Question: I'm trying to translate an SQL query into LINQ, but after numerous attempts, I'm still not there... Can anyone help ?
This is my working SQL statement
'''
SELECT Users.email, SUM(Skills.level) AS SkillLevel
FROM Skills INNER JOIN
SkillsPerUser ON Skills.pk_skill_id = SkillsPerUser.fk_skill_id INNER JOIN
Users ON SkillsPerUser.fk_user_id = Users.pk_userid
GROUP BY Users.email
ORDER BY SkillLevel DESC
'''
This is what I came up with so far, but it lacks a sum() where I hard coded the number 3, that should be the sum of Skills.level:
'''
var allSkillsPerUser = from u in dc.Users
join spu in dc.SkillsPerUsers on u.pk_userid equals spu.fk_user_id
join s in dc.Skills on spu.fk_skill_id equals s.pk_skill_id
select new { Email = u.email, Level = s.level } into su
group su by su.Email into gsu
select new { Email = gsu.Key, SkillLevel = gsu.Sum(su => su.Level) };
ViewBag.spu = allSkillsPerUser.ToList();
'''
The view bag gives the following error (Email can't be found, while in the variables below you can see that they do exist...):

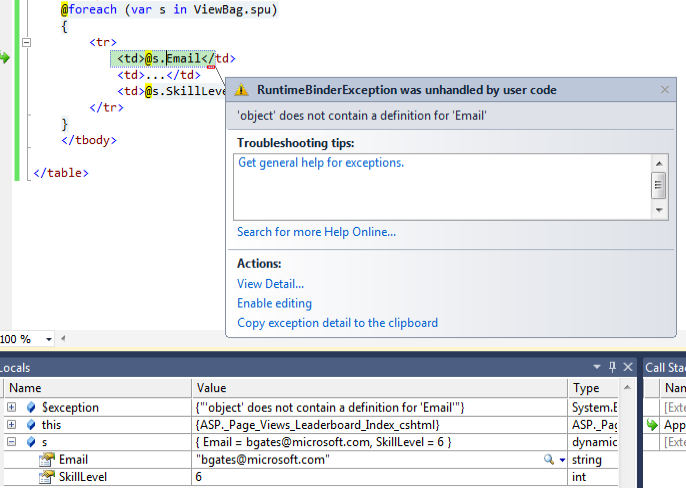
Answer: '''
context.Skills
.Join(context.SkillsPerUser, s => s.pk_skill_id, spu => spu.fk_skill_id, (s, spu) => new { Skill = s, SkillToUser = spu })
.Join(context.Users, sspu => sspu.SkillToUser.fk_userId, u => u.pk_userid, (sspu, u) => new { Email = u.Email, SkillLevel = sspu.Skill.level })
.GroupBy(su => su.Email)
.Select(g => new { Email = g.Key, SkillLevel= g.Sum(su => su.Level) })
.OrderByDescending(g => g.SkillLevel)
'''
It's a bit simpler if you have navigation properties set up on your entities:
'''
context.SkillsPerUser
.Select(spu => new { Email = spu.User.email, Level = spu.Skill.level }) // guessing at the navigation property names here
.GroupBy(su => su.Email)
.Select(g => new { Email = g.Key, SkillLevel = g.Sum(su => su.Level) })
.OrderByDescending(g => g.SkillLevel)
'''
Or, using the query syntax
'''
from u in dc.Users
join spu in dc.SkillsPerUsers on u.pk_userid equals spu.fk_user_id
join s in dc.Skills on spu.fk_skill_id equals s.pk_skill_id
select new { Email = u.email, Level = s.level } into su
group su by su.Email into gsu
select new { Email = gsu.Key, SkillLevel = gsu.Sum(su => su.Level) }
'''
To order by the sum you can do this:
'''
from u in dc.Users
join spu in dc.SkillsPerUsers on u.pk_userid equals spu.fk_user_id
join s in dc.Skills on spu.fk_skill_id equals s.pk_skill_id
select new { Email = u.email, Level = s.level } into su
group su by su.Email into gsu
select new { Email = gsu.Key, SkillLevel = gsu.Sum(su => su.Level) } into userSkills
orderby userSkills.SkillLevel descending
'''